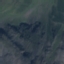
Land use / land cover class: HerbaceousVegetation